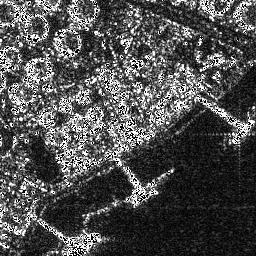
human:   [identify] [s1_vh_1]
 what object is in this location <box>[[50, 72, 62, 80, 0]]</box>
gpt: <ref>1 medium ship at the bottom</ref>

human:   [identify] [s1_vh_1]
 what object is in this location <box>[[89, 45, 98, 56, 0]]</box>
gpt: <ref>1 medium ship at the right</ref>